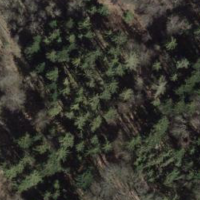
EUNIS habitat code: 44
Species observed at this site:
Fagus sylvatica